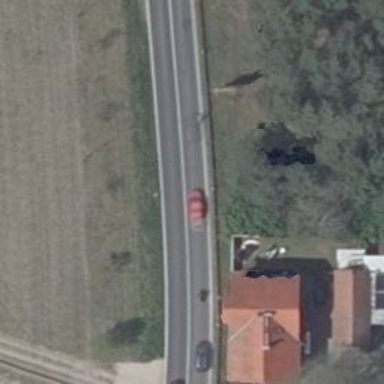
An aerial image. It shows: Secondary road with asphalt surface.